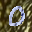
Label: 0